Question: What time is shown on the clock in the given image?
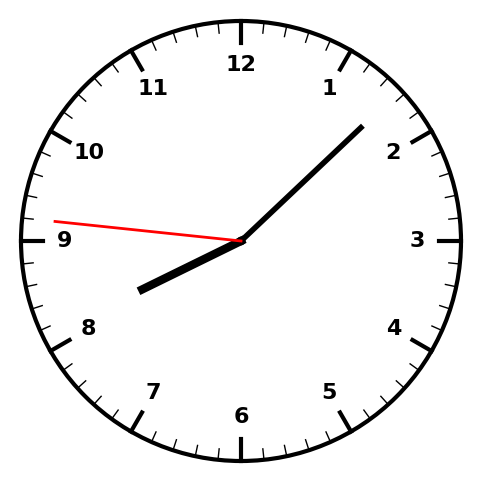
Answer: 08:07:46